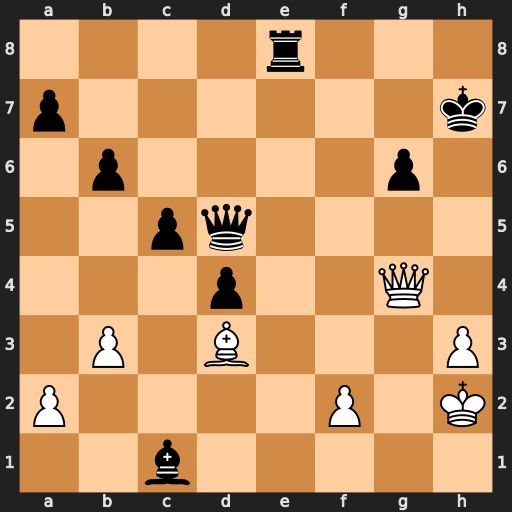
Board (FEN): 4r3/p6k/1p4p1/2pq4/3p2Q1/1P1B3P/P4P1K/2b5
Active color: w
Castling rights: -
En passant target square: -
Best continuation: Qxg6+ Kh8 Qh7#